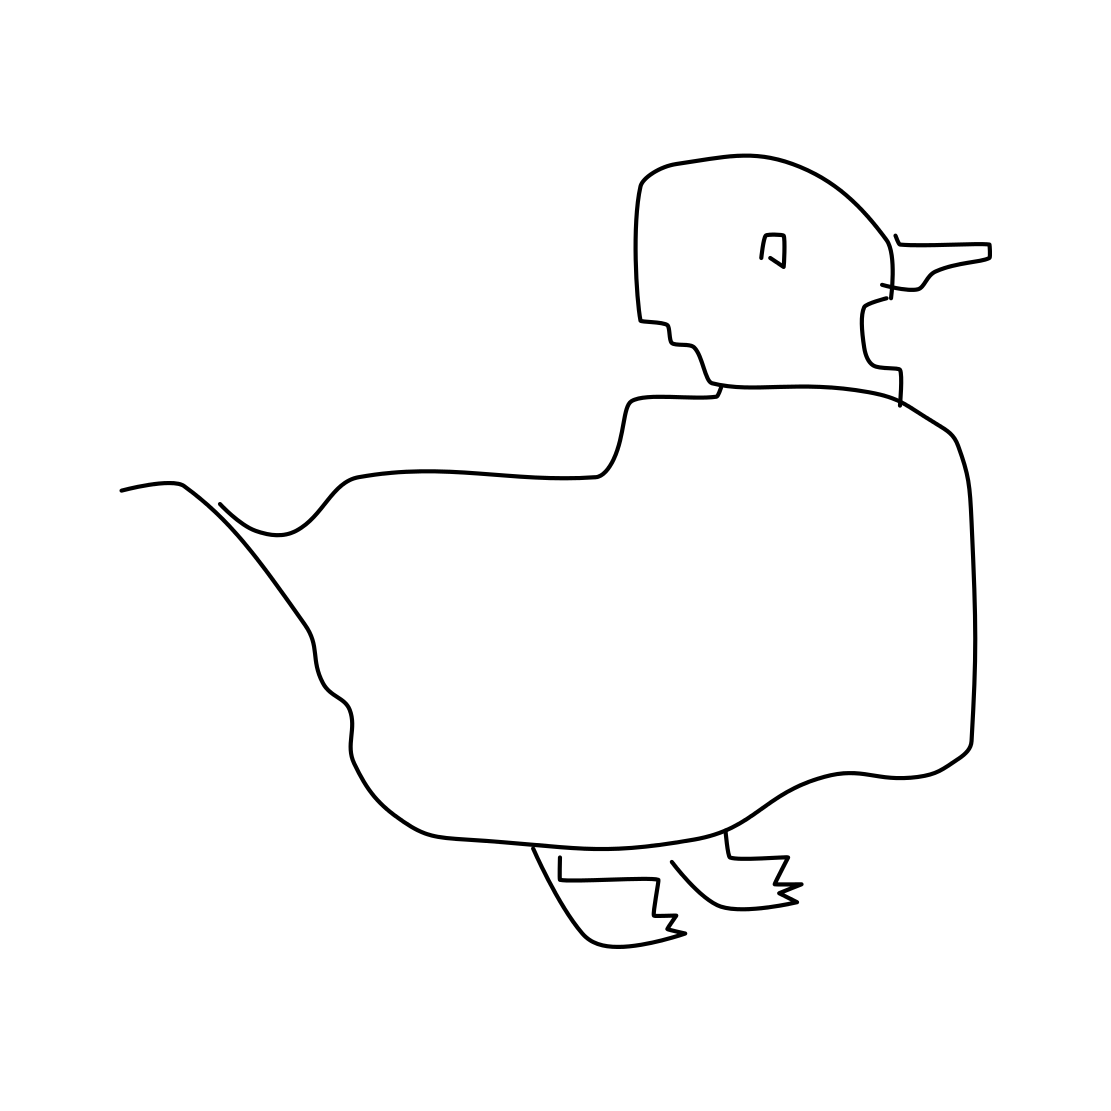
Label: duck